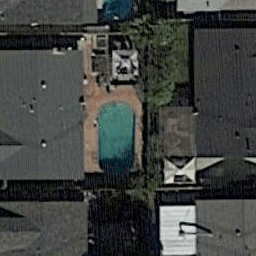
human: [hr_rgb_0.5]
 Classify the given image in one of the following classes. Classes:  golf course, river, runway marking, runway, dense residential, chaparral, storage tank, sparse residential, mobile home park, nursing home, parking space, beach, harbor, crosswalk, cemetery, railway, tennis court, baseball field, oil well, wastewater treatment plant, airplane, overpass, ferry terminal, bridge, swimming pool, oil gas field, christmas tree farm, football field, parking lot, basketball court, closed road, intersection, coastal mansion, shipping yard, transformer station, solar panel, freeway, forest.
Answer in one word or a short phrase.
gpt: swimming pool